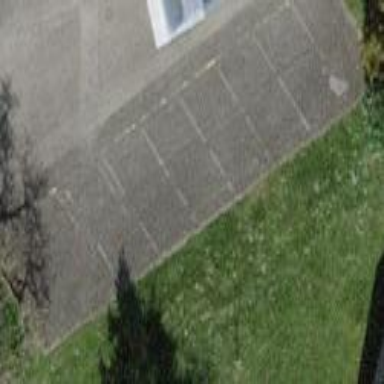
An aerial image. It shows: Street-side parking area.